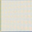
Piece: xx